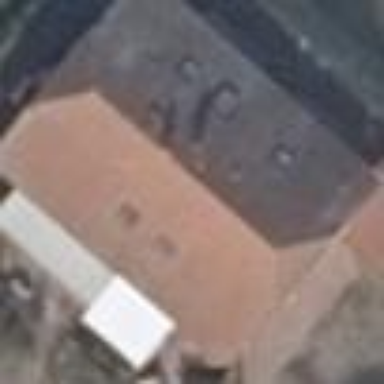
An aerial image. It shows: Half-hipped roof building.